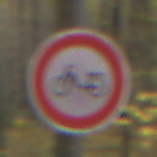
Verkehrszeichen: VerbotMofas
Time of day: MorningAfternoon
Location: Outdoor (Nature)
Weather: Overcast
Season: Autumn
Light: Natural